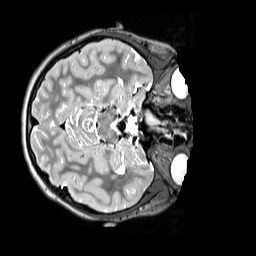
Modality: T2w
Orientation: axial
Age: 11
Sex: female
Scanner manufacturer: siemens
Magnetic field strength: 3 T
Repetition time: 3.2 s
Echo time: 0.408 s